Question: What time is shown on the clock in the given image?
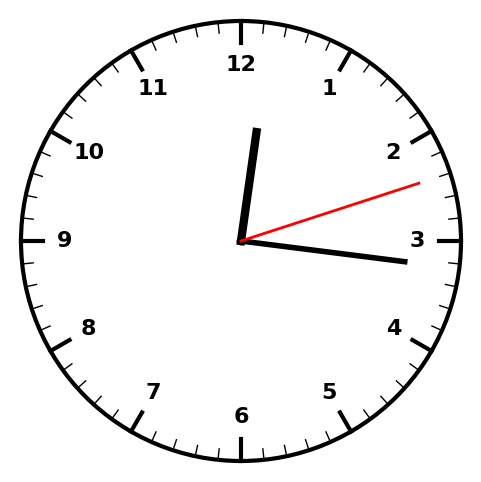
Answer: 12:16:12